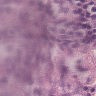
Metastatic tissue present: yes